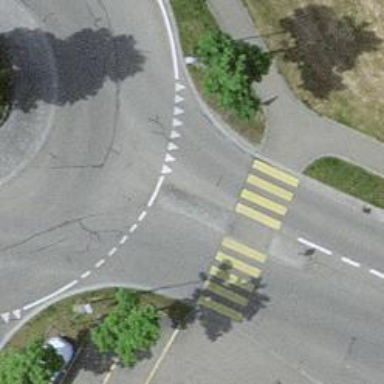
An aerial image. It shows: Primary highway with dedicated cycle lane on both sides.